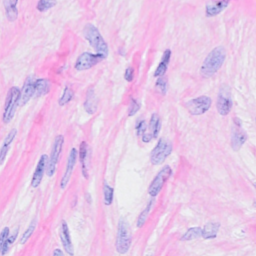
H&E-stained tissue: Breast